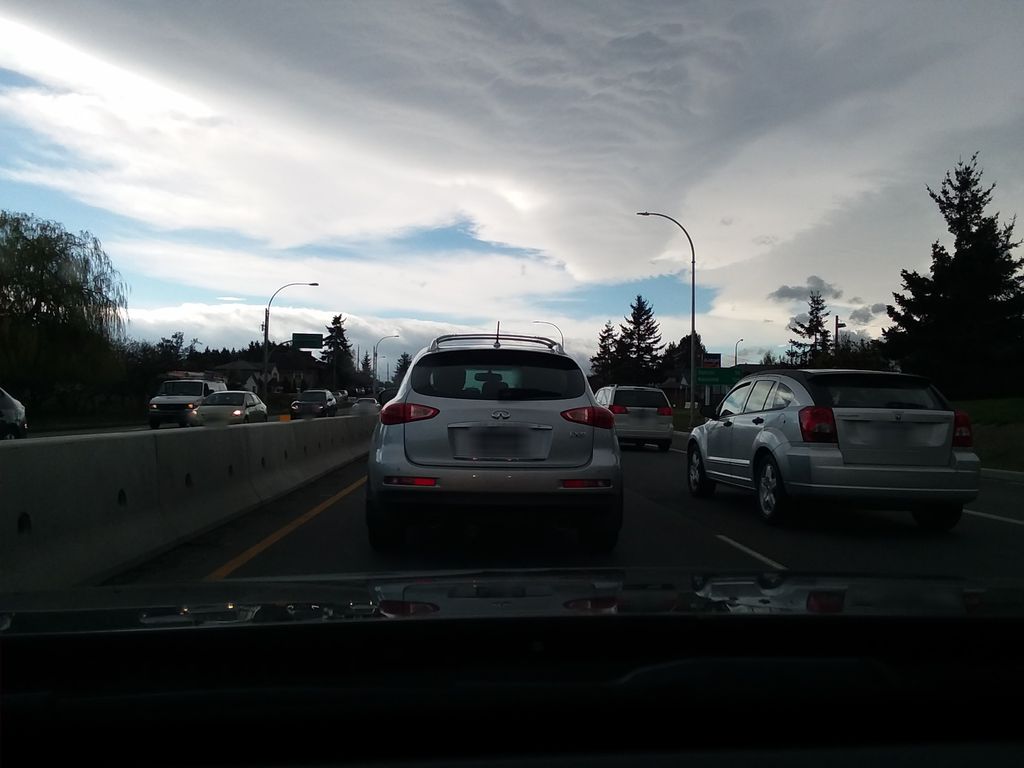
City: victoria